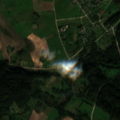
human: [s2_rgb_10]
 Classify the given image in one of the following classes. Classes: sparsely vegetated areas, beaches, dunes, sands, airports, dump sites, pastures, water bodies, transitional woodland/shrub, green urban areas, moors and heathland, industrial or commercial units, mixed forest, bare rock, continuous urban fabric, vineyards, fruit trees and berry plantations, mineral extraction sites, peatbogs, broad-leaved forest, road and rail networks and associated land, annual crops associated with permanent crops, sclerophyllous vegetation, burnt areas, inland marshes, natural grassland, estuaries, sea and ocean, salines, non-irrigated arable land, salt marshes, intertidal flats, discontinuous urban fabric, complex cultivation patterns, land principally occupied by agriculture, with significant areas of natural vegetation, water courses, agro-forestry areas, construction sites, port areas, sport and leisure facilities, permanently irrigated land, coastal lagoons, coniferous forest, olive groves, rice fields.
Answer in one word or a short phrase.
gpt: discontinuous urban fabric, industrial or commercial units, non-irrigated arable land, complex cultivation patterns, land principally occupied by agriculture, with significant areas of natural vegetation, coniferous forest